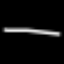
Label: line